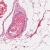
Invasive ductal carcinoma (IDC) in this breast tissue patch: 0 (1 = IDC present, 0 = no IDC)